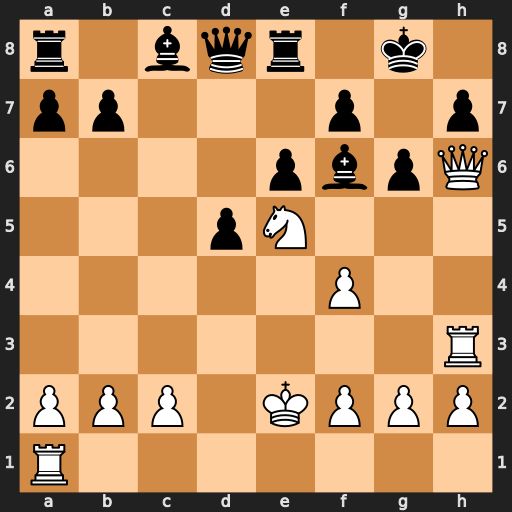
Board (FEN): r1bqr1k1/pp3p1p/4pbpQ/3pN3/5P2/7R/PPP1KPPP/R7
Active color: w
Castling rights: -
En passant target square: -
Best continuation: Qxh7+ Kf8 Qxf7#